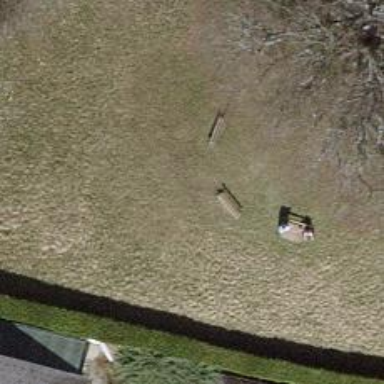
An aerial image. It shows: Bench for seating.